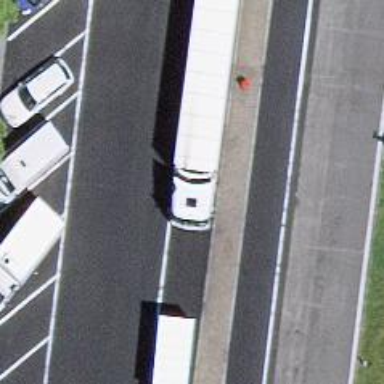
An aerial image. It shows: Rest area on the road.